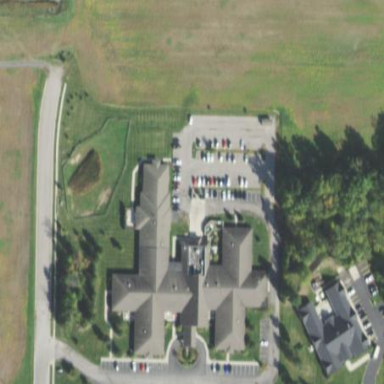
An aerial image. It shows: Nursing home building.